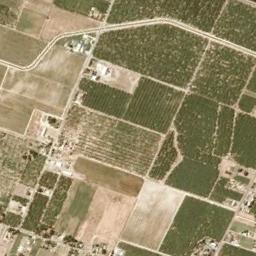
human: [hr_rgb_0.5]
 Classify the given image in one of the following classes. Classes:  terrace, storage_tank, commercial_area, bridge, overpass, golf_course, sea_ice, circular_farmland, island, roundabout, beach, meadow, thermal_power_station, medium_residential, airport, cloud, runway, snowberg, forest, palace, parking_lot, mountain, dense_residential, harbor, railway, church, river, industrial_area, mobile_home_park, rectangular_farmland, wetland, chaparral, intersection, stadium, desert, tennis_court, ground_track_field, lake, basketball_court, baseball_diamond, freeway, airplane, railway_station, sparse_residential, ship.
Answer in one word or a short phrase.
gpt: rectangular_farmland